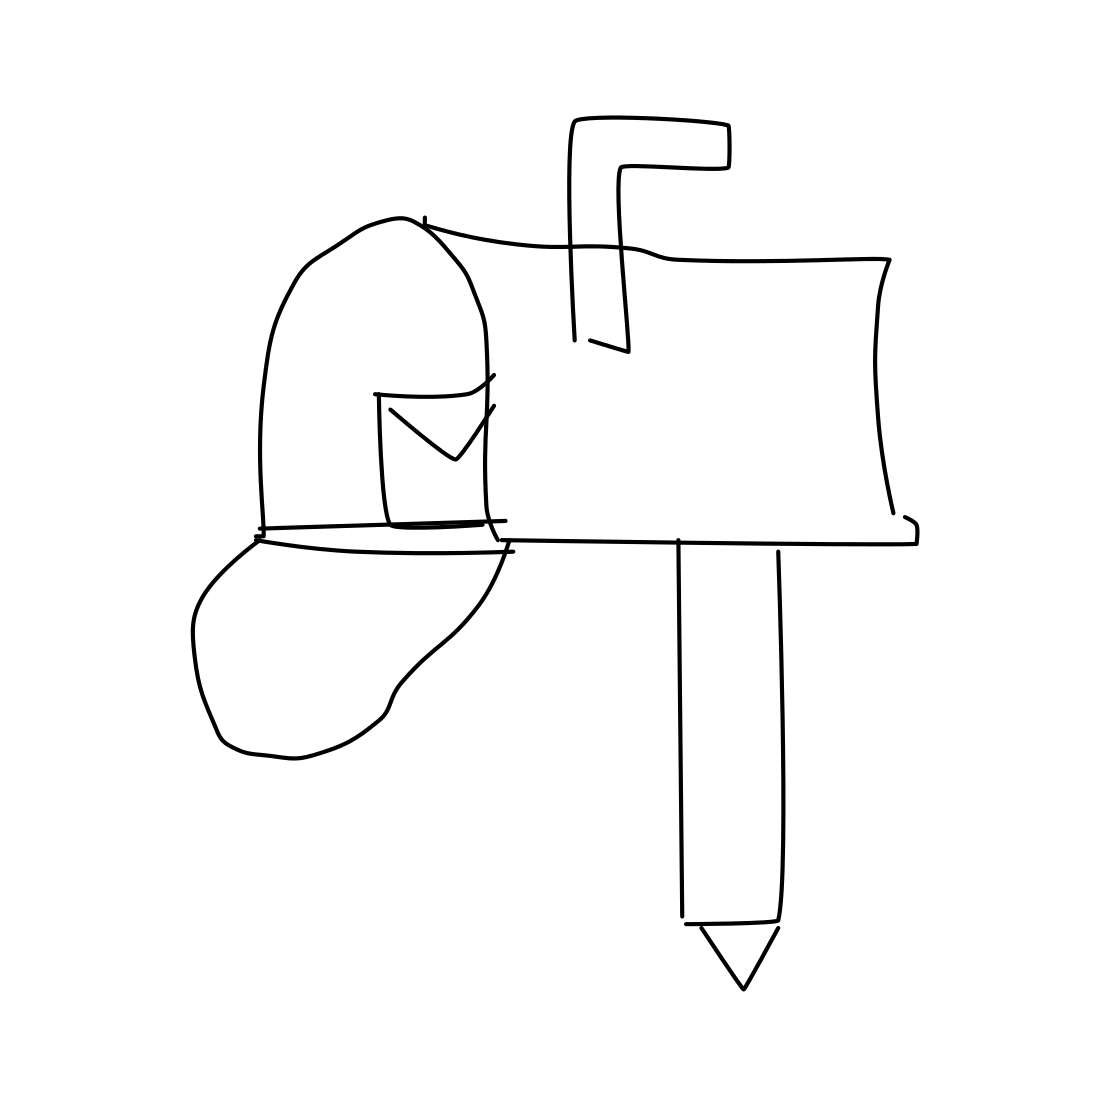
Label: mailbox